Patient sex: M
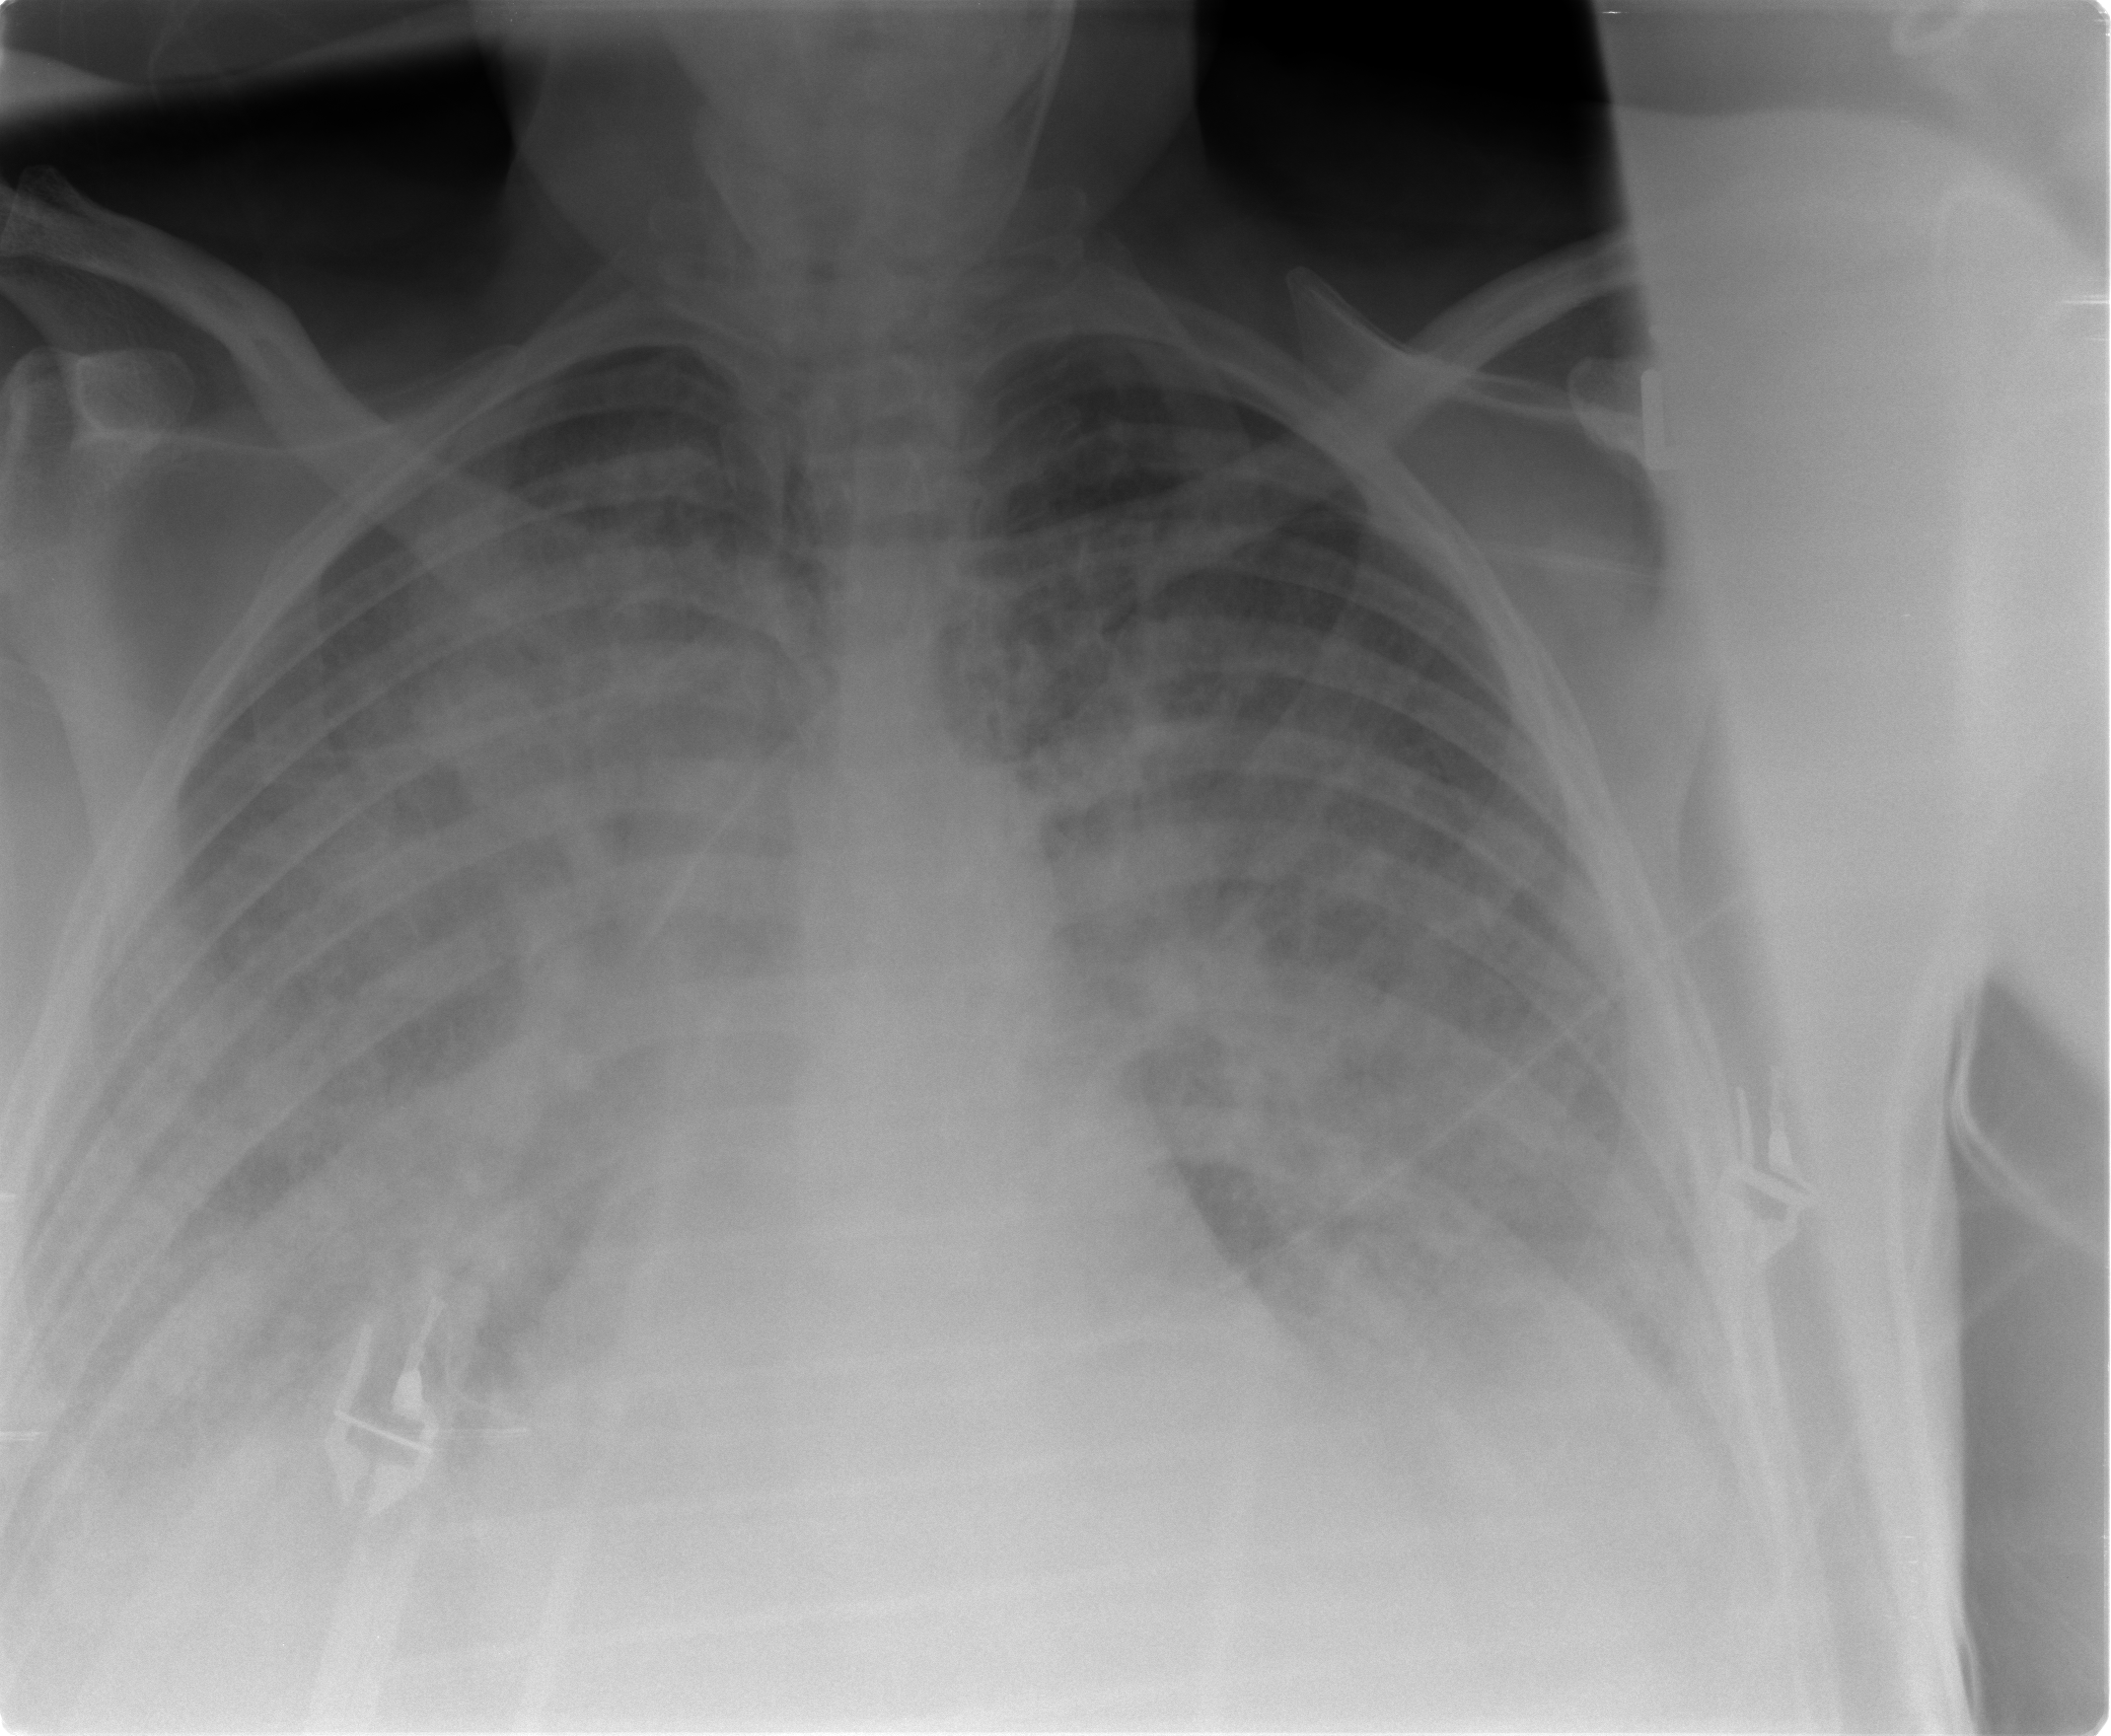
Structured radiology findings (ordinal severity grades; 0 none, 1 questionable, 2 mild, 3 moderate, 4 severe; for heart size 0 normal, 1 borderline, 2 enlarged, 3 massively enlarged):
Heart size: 1
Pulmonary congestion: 4
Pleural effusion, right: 2
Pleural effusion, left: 2
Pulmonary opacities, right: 4
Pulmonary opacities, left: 3
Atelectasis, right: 3
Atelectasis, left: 3